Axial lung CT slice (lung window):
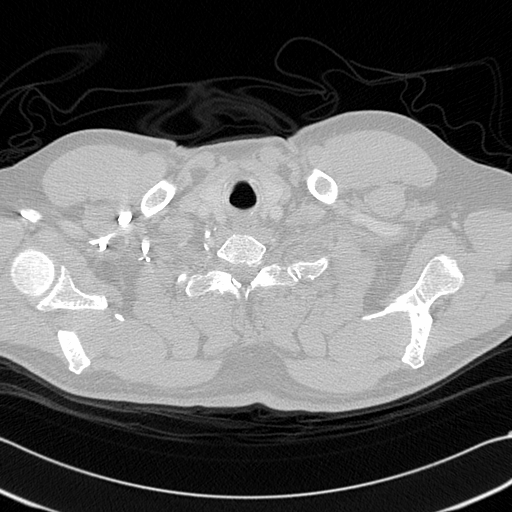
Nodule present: no